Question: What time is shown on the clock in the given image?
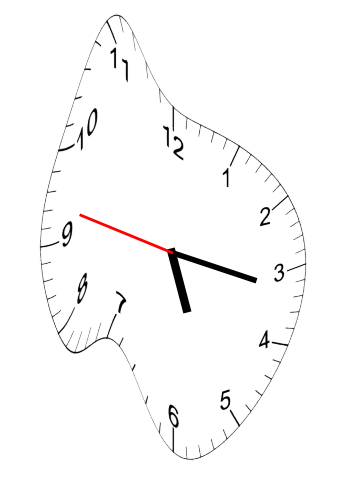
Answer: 05:16:47